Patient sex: F
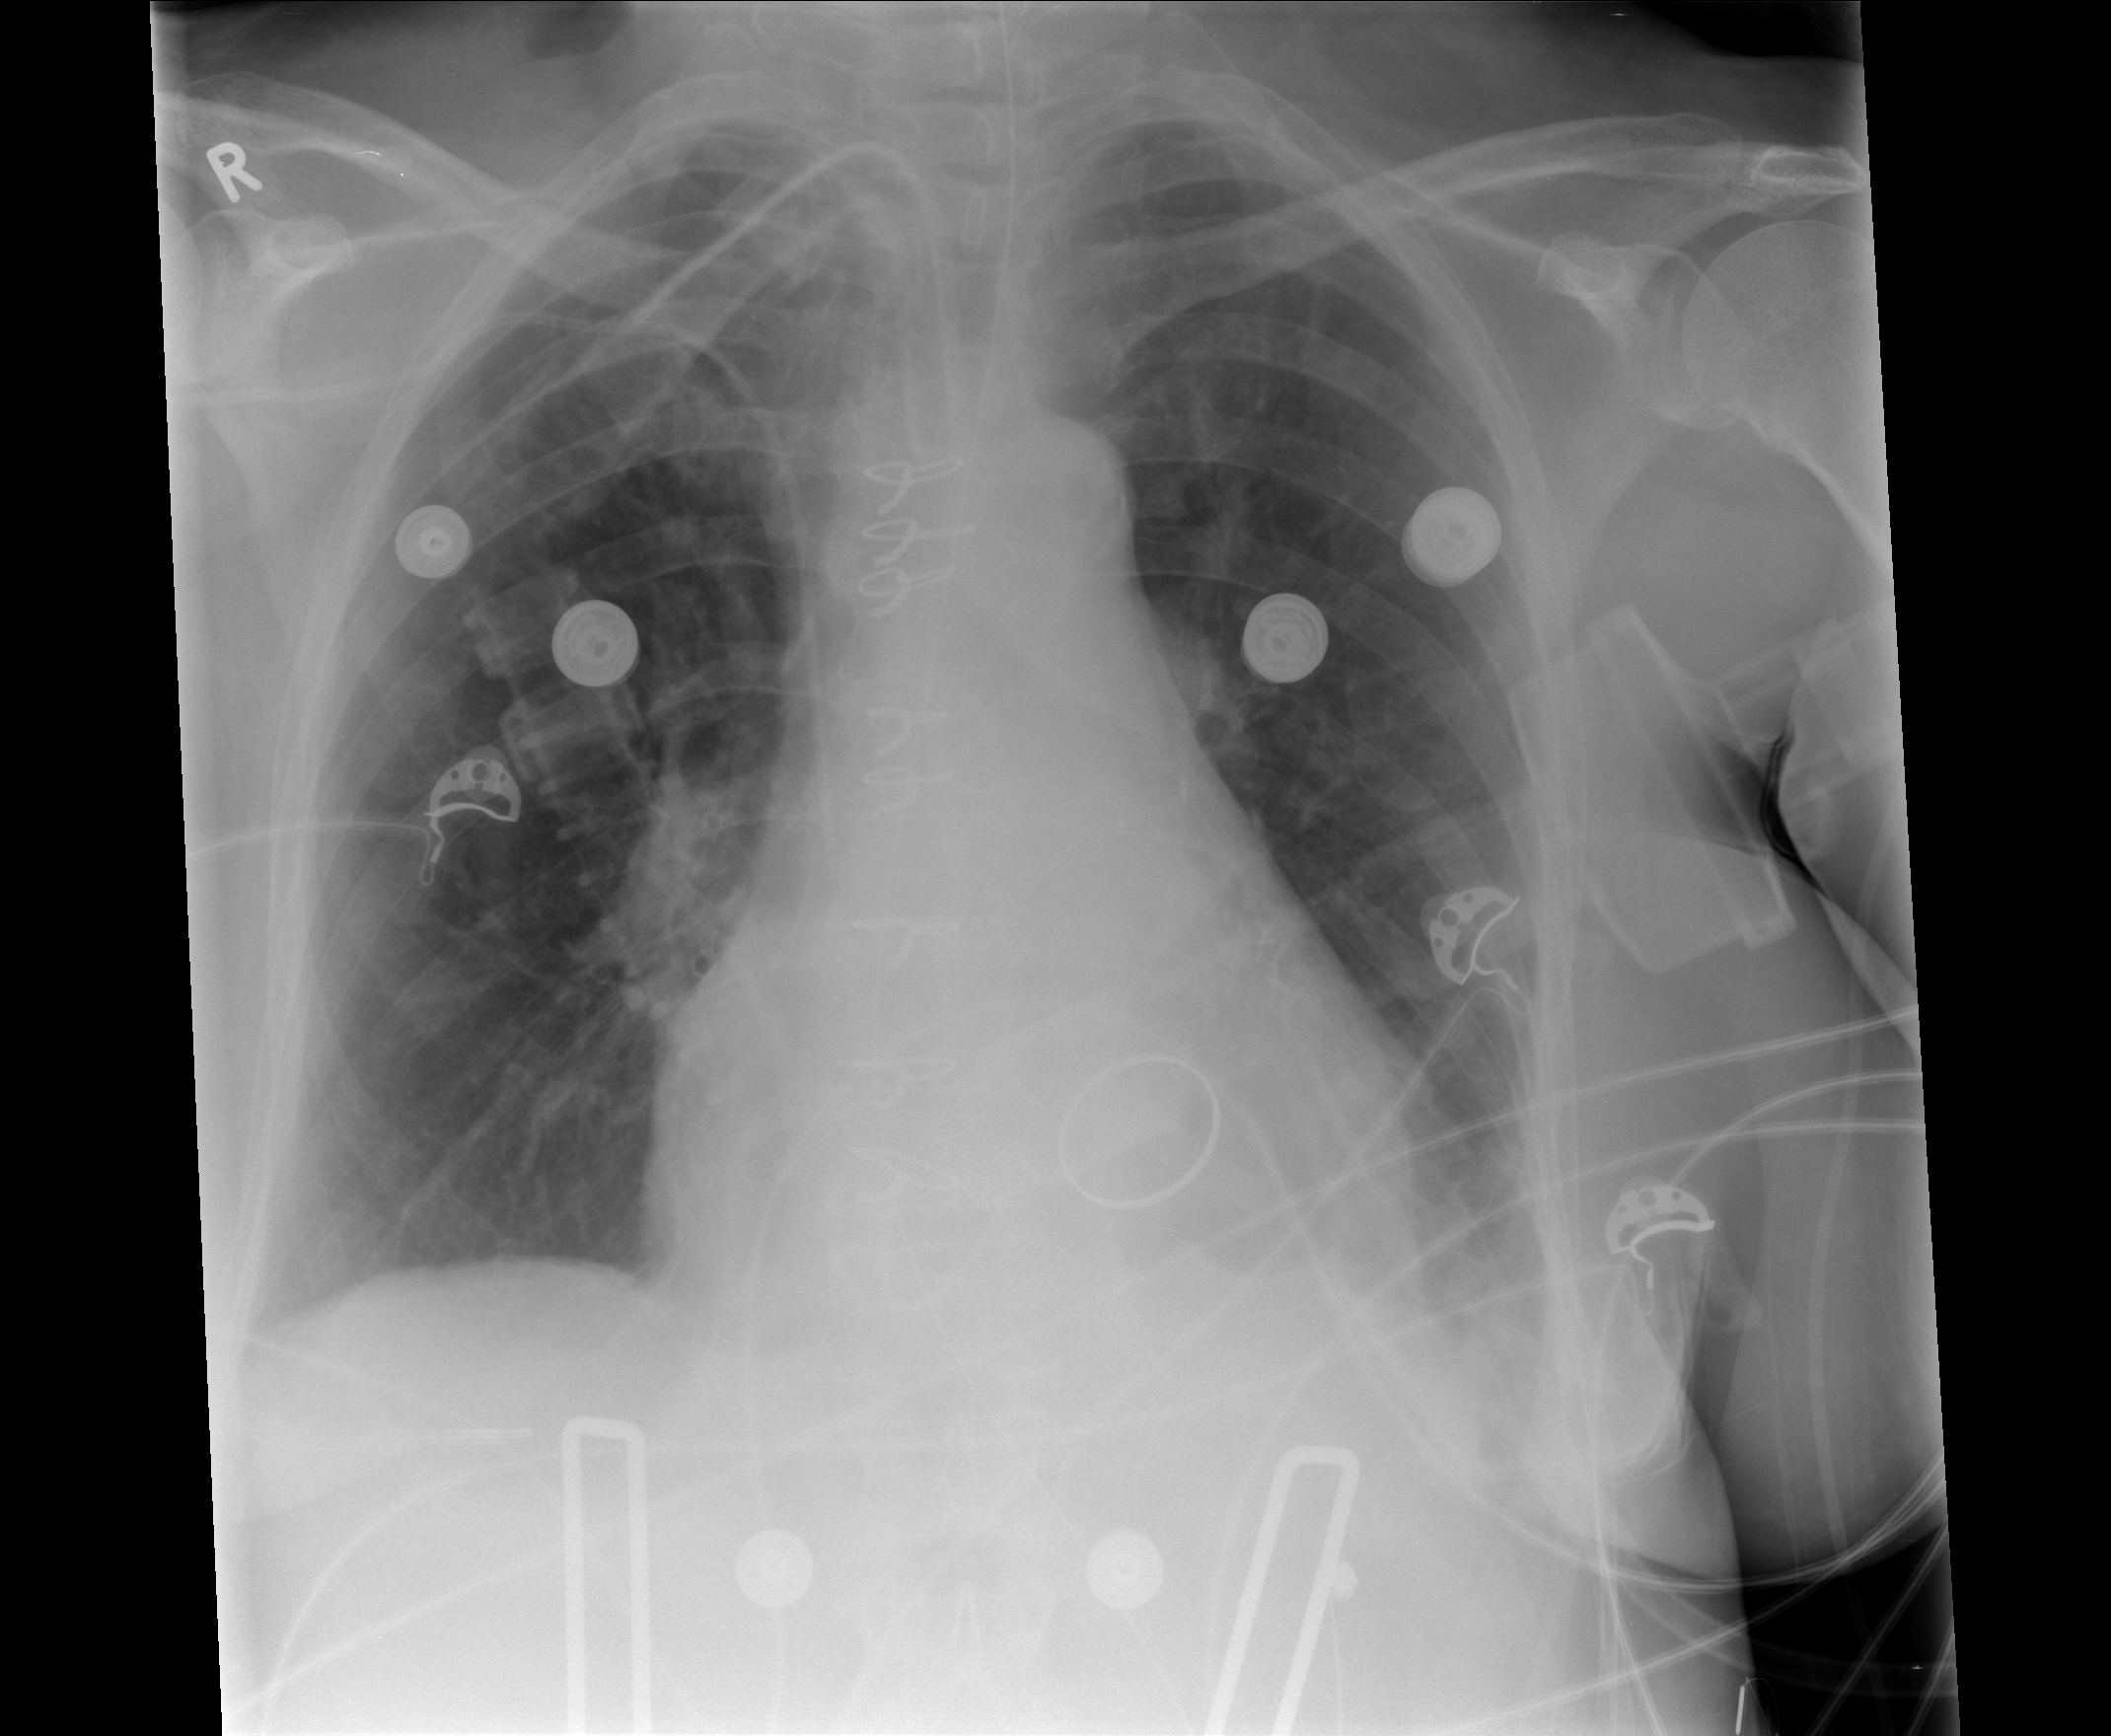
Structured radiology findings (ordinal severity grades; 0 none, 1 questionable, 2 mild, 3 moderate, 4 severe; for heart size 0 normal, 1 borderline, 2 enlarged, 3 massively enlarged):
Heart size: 2
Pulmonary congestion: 1
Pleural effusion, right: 2
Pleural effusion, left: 2
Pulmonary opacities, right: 0
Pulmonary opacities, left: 0
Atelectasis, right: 0
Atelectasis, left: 2